Question: I have a jQuery Click Event that recently stopped working! It;s a really big project with hundreds of files so I could of easily changed it this past week and not realized it now that I see it is a problem.
Below is the most basic example if the Click Event in question. Now I could of easily had it using 'document' or 'body' as the very 1st item last week and then I changed it to target an ID that is closer to the actual target for my click event.
It seems like I was trying to improve that performance after reading that I should use an ID that is closer to the item that needs the click event instead of using 'document' or 'body'. With that in mind, I think in the past couple weeks I probably switched this out with this ID of '#taskWrap' to replace something like 'document'.
In either case if I did or didn't, a few days to a week ago it was working fine and now the click event does not trigger anything when the items are clicked on. I set up an 'alert()' for testing it and nothing happens anymore.
Now to further test, I changed my '#taskWrap' back to 'document' and the click event immediately strated working again! So that does seem to be the issue.
Below is the code that I have now that does not work! Below that is an image from Chrome Dev Tools that shows a little bit of the DOM structure for the area I am working with.
I am hoping someone can show me what I did wrong when trying to target my item using an ID that is closer to the target than 'document' and 'body' are?
'''
$('#taskWrap').on('click', '#taskWrap .status_update', function(e) {
alert('.status_update class checkbox task item clicked!');
});
'''
I have also tried this with the same result, the click event does not happen...
'''
$('#taskWrap').on('click', '.status_update', function(e) {
alert('.status_update class checkbox task item clicked!');
});
'''
This DOES Work but I am trying to better optimize by not having to use 'document' or 'body'
'''
$('document').on('click', '.status_update', function(e) {
alert('.status_update class checkbox task item clicked!');
});
'''
---
A Google search for what a Descendant is really considered in jQuery for the DOM had this result...
"A descendant is a child, grandchild, great-grandchild, and so on. With jQuery you can traverse down the DOM tree to find descendants of an element."
so now im confused as I feel like '.status_update' should be considered a 'great-great-grandchild' for #taskWrap. Am I wrong here in this thinking? IF so please help me to understand how it is not?
Based on the image below, to Traverse down the DOM from my '#taskWrap DIV' to ONE of my '.status_update DIV's' looks like this...
'#taskWrap > table.detail > tbody > td.task-checkbox > .status_update'
Please help me to understand where I am wrong and also what my jQuery should be replacing '#taskWrap' with to target my '.status_update' DIV's?
The image shows the '#taskWrap' DIV in relation to where the '.status_update' DIV Task Items I am clicking on are located...

---
It turns out with my recent restructuring my code, my click events got moved to a different file and they simply were not wrapped in DOC READY code...
'''
$(document).ready(function() {
alert('DOM LOADED');
})
'''
This solved my problem along with the obvious changing of this line like posted in the answers below...
'''
$('#taskWrap').on('click', '#taskWrap .status_update', function(e) {
'''
Changed to...
'''
$('#taskWrap').on('click', '.status_update', function(e) {
'''
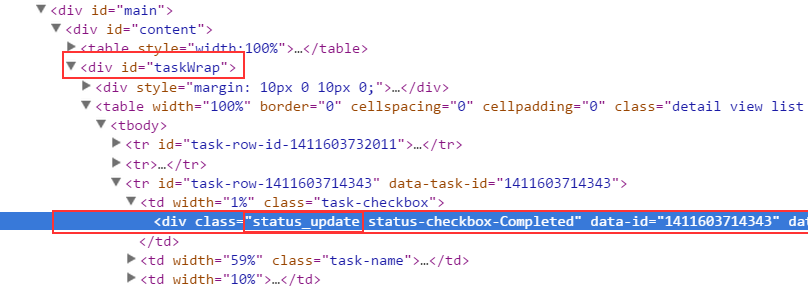
Answer: I believe the problem lies within your descendant selector. Your event handler binding should look like:
'''
$('#taskWrap').on('click', '.status_update', function(e) {
alert('.status_update class checkbox task item clicked!');
});
'''
<URL>
This is because there is no '#taskWrap' descendant within the '#taskWrap' element.